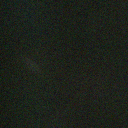
Screen state: off